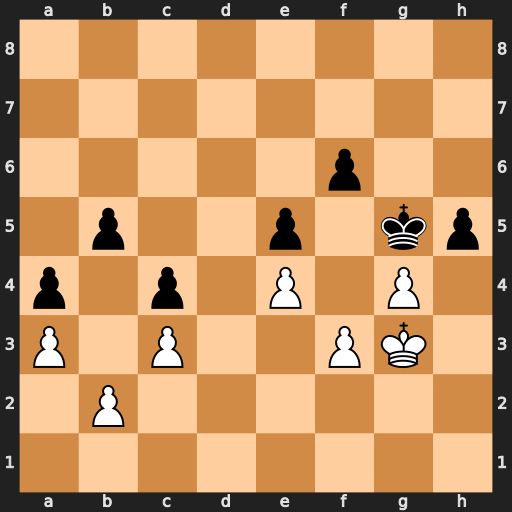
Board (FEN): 8/8/5p2/1p2p1kp/p1p1P1P1/P1P2PK1/1P6/8
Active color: w
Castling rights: -
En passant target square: -
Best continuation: gxh5 Kxh5 f4 exf4+ Kxf4